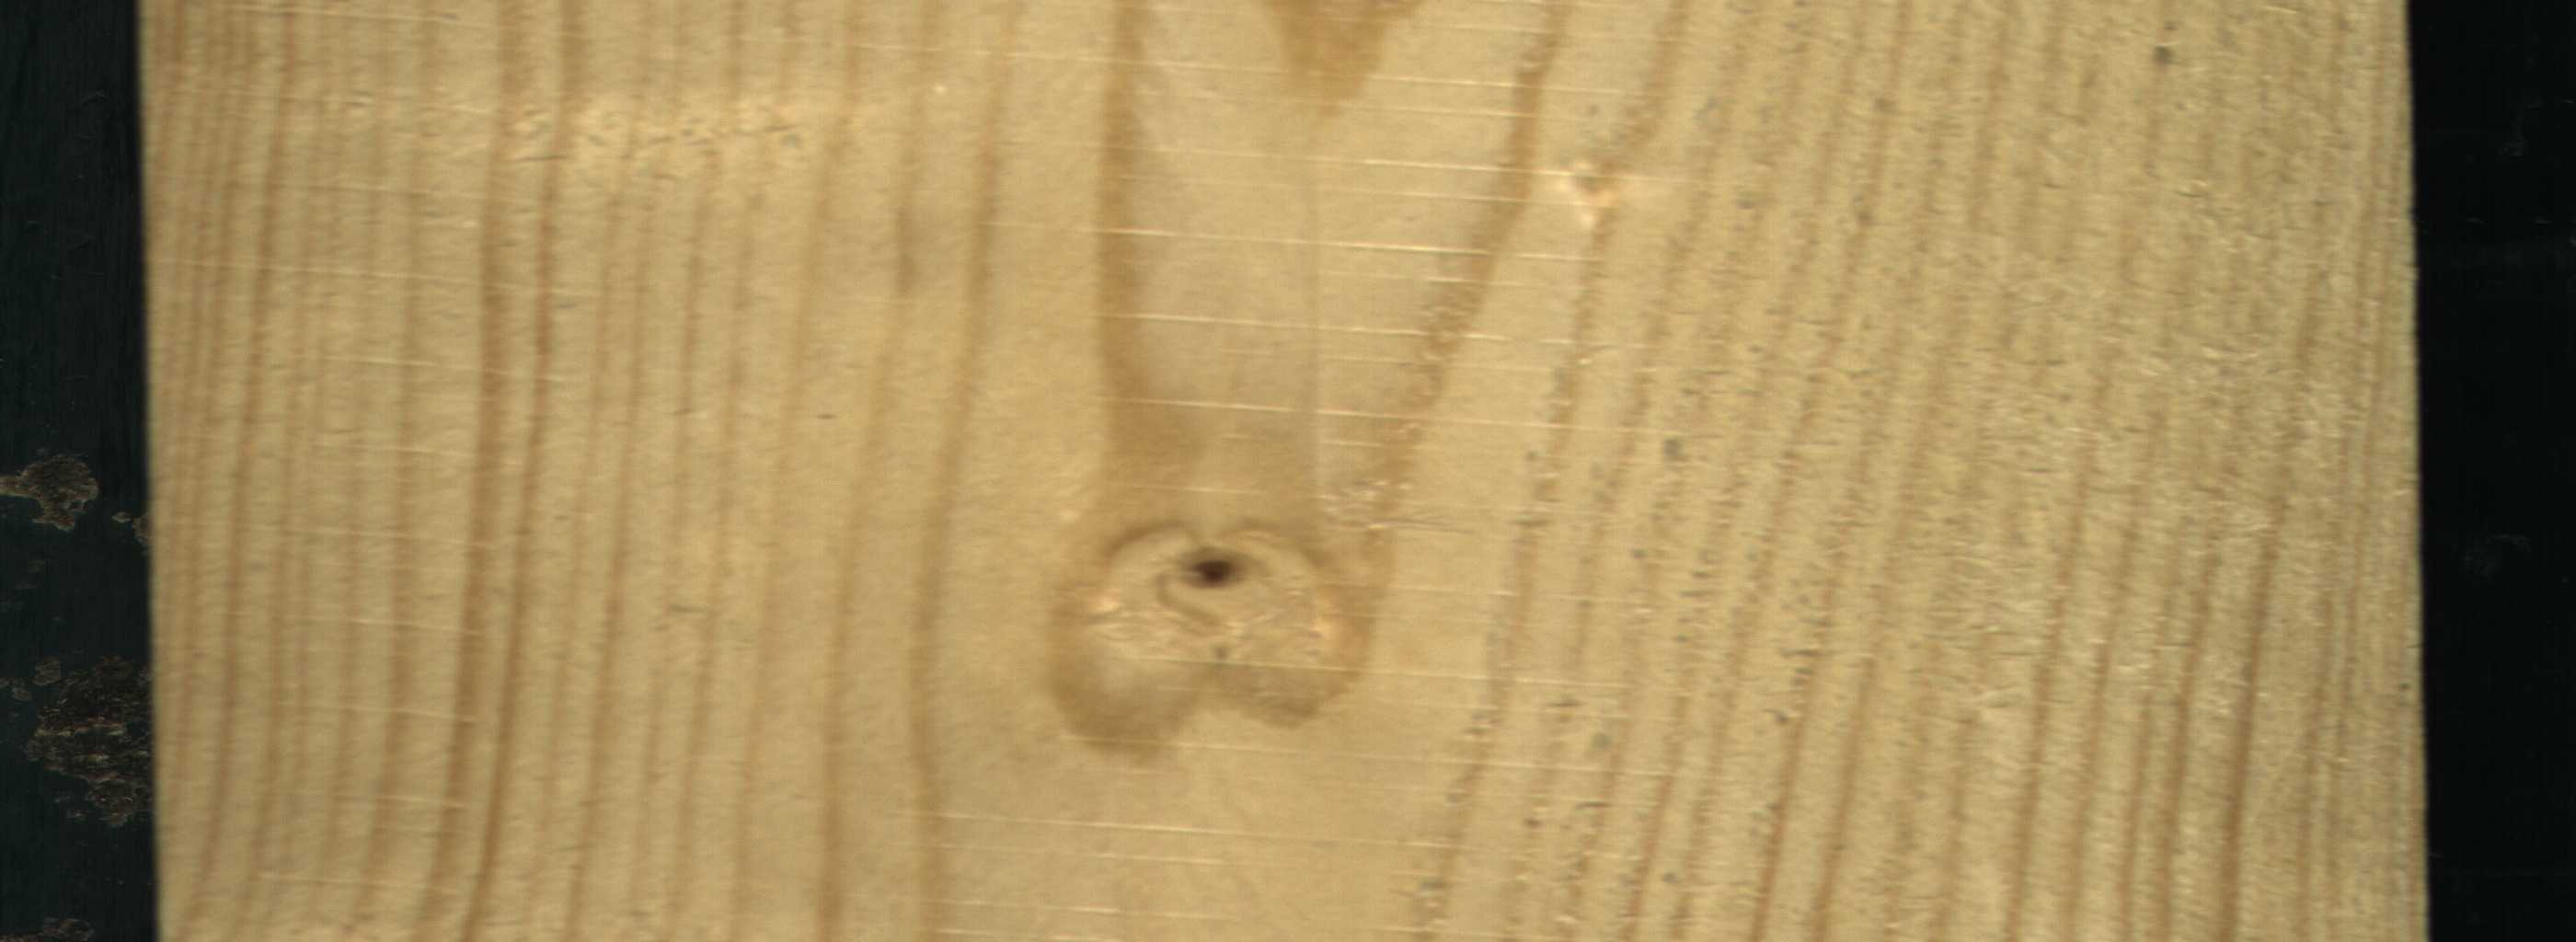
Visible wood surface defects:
Live_Knot